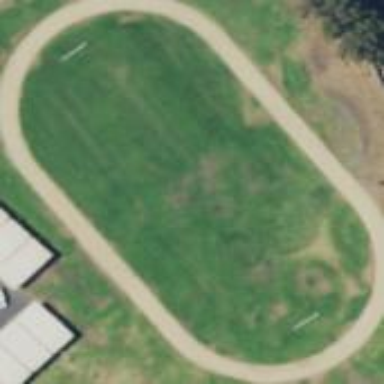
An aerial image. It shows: Track in leisure land.